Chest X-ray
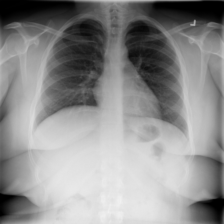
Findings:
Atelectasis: negative
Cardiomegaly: negative
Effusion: negative
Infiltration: negative
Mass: negative
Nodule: negative
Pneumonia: negative
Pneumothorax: negative
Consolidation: negative
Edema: negative
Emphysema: negative
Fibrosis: negative
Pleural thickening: negative
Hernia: negative